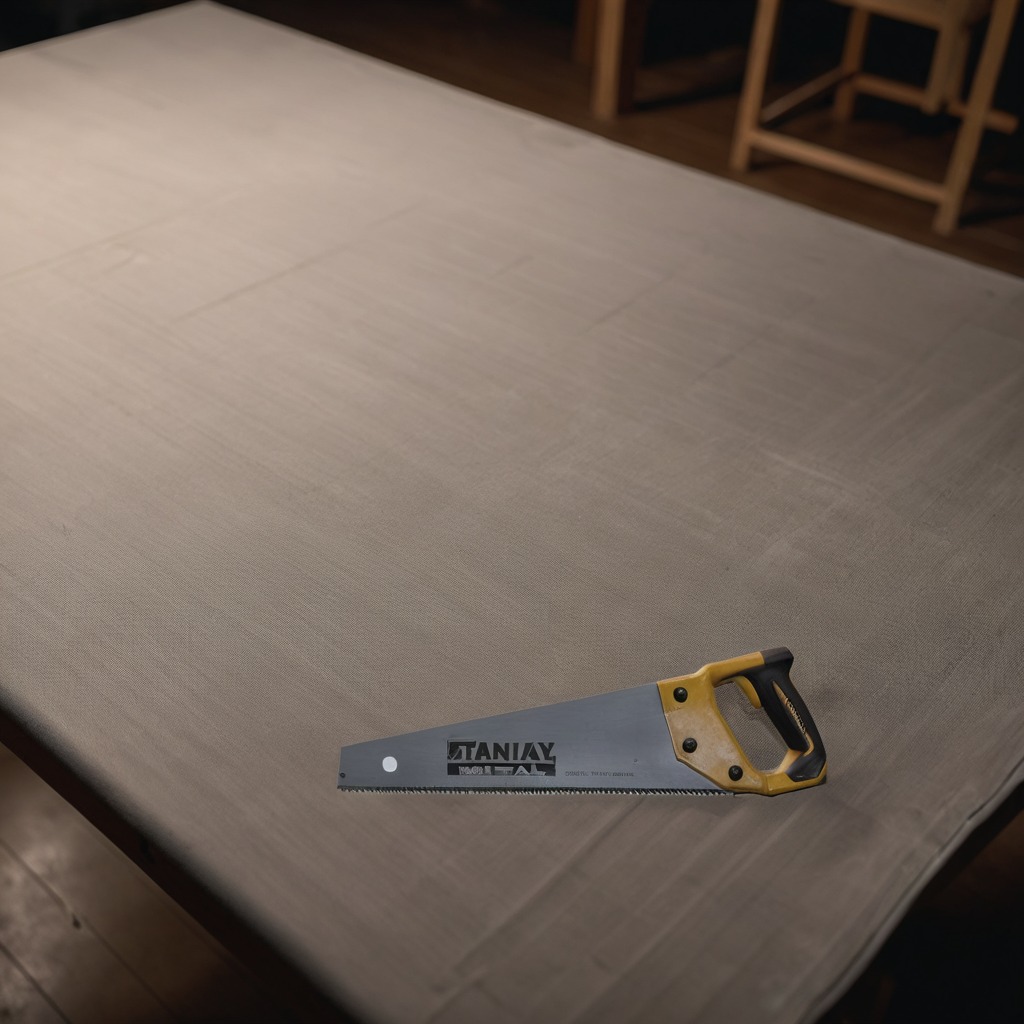
A metal saw is lying on the wooden table inside a workshop at night.